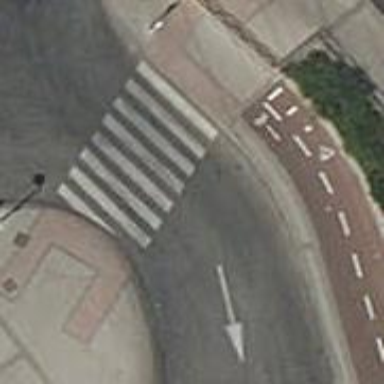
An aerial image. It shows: Uncontrolled zebra crossing on the road.